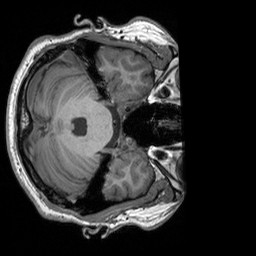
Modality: T1w
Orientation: axial
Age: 25
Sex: male
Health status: healthy
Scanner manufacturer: siemens
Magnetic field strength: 3 T
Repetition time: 2.3 s
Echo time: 0.00303 s